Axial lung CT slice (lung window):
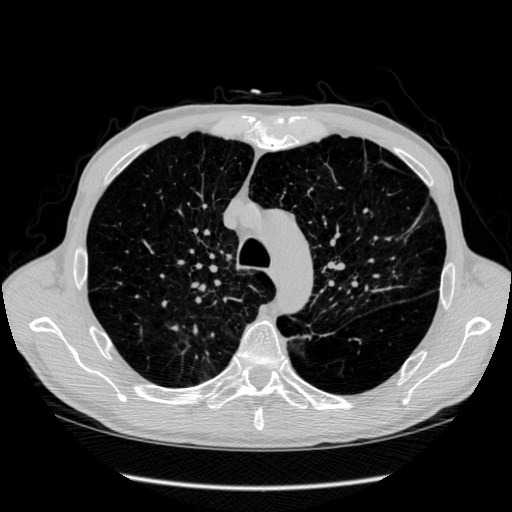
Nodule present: no